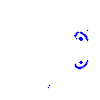
Particle: pion